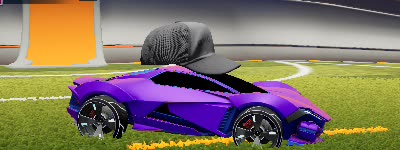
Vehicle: werewolf